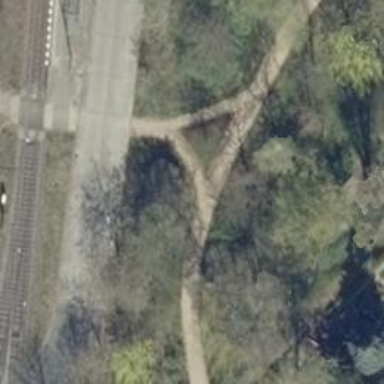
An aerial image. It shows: Compacted footway.